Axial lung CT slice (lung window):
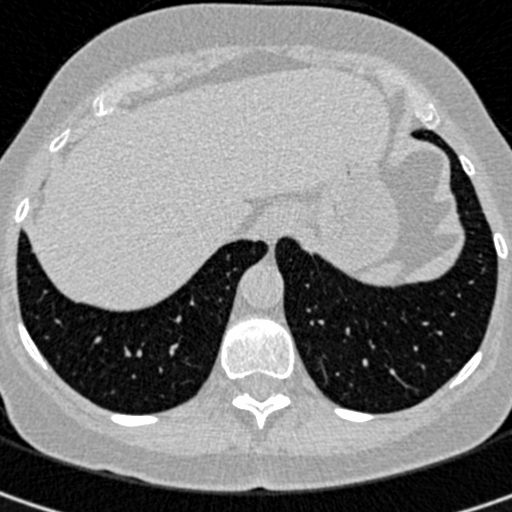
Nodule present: no